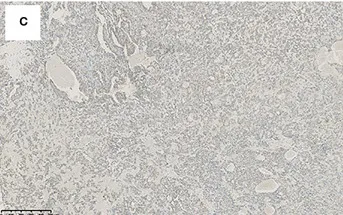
The immunohistochemical staining pattern of mediastinal mass. PCK. (original magnification, x100).
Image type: pathology (immunostaining)